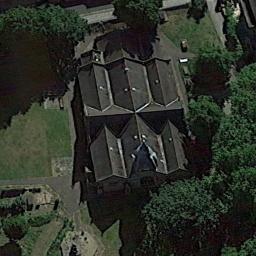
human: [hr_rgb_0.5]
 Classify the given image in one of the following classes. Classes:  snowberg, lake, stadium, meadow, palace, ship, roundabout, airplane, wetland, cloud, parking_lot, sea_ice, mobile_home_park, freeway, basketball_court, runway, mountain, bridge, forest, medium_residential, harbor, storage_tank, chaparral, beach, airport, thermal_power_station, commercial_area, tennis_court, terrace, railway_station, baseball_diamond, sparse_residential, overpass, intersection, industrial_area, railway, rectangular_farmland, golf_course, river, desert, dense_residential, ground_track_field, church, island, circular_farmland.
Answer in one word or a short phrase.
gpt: church